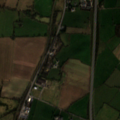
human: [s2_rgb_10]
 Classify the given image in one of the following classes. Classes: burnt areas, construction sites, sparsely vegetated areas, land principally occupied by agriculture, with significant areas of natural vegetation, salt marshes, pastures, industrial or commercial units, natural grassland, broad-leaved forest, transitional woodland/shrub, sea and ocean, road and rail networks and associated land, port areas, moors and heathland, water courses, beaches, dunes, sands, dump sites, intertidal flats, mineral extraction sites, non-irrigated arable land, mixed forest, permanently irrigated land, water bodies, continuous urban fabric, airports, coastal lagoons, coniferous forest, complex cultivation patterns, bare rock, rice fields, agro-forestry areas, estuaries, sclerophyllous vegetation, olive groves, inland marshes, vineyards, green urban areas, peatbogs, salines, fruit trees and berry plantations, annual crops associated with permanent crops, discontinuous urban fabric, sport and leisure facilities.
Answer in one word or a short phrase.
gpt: road and rail networks and associated land, non-irrigated arable land, pastures, complex cultivation patterns